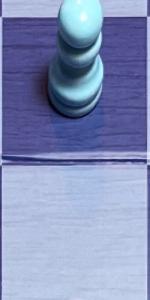
Label: Empty